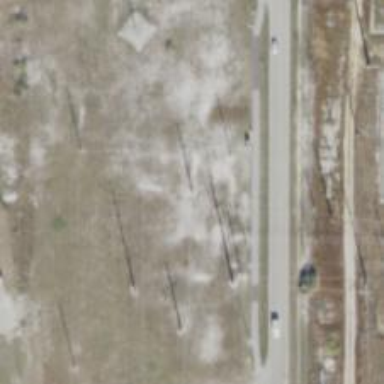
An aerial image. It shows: Power pole.